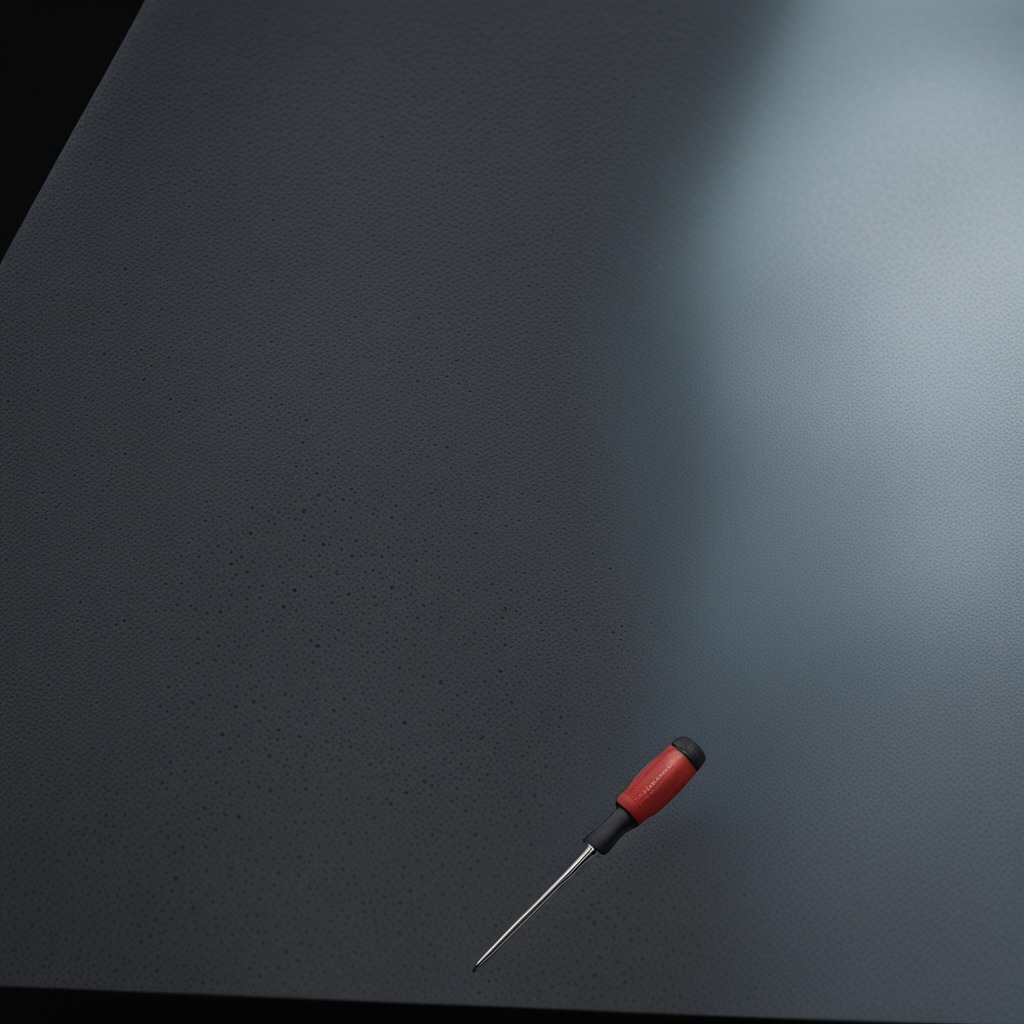
A screwdriver lying on a clean granite table inside a workshop at night dim ambient light soft shadows worn but